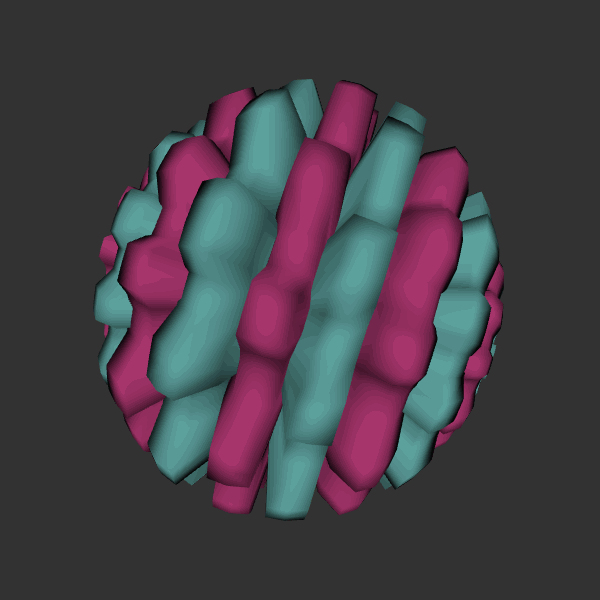
Background: dark